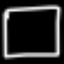
Label: square